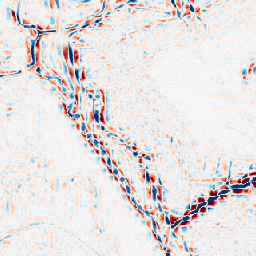
Category: wavelet
Decomposition family: wavelet_biorthogonal
Decomposition parameters: wavelet: bior2.4
level: 3
Upsampling method: nearest
Upsampling parameters: scale: 8
Upsampling scale: 8